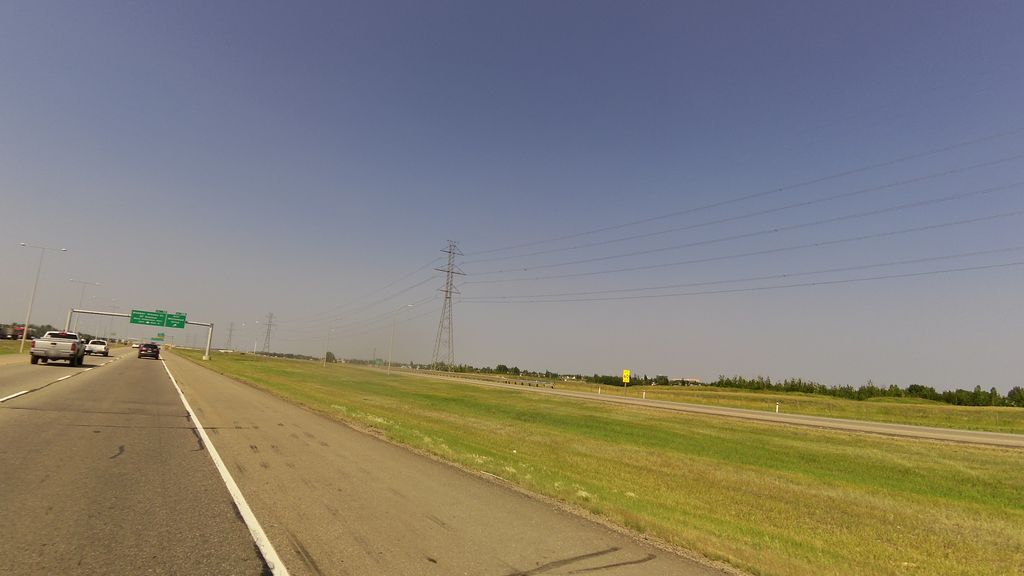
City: edmonton